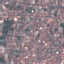
Land use / land cover class: Residential